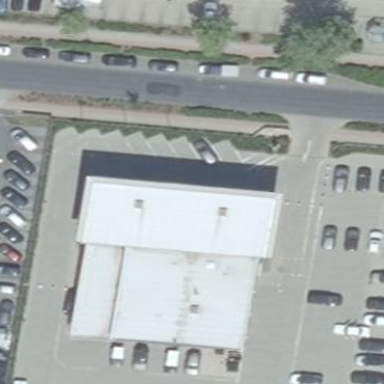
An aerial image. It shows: Building that serves as car shop offering dealership and repair services.